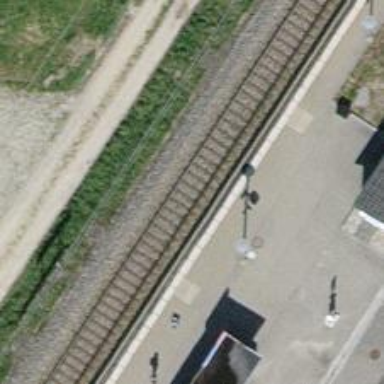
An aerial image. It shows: Public transport stop position.